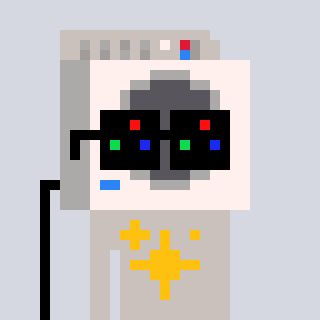
a pixel art character with square black sunglasses, a washing machine-shaped head and a foggrey-colored body on a cool background